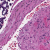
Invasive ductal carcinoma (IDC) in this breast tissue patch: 0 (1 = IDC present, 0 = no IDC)